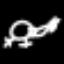
Label: frog